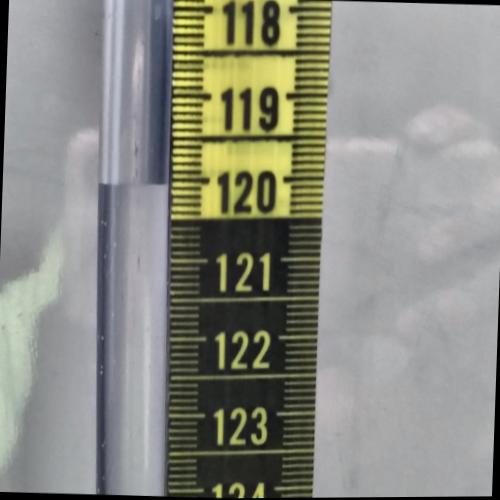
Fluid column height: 120.1 cm